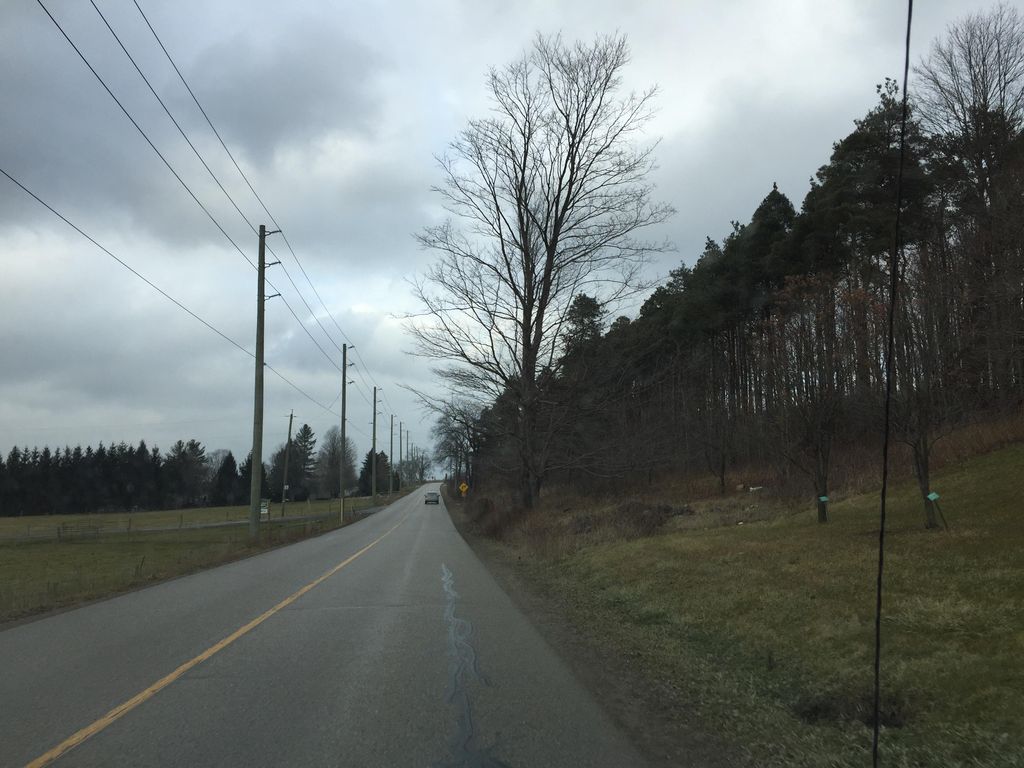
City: kitchener-waterloo